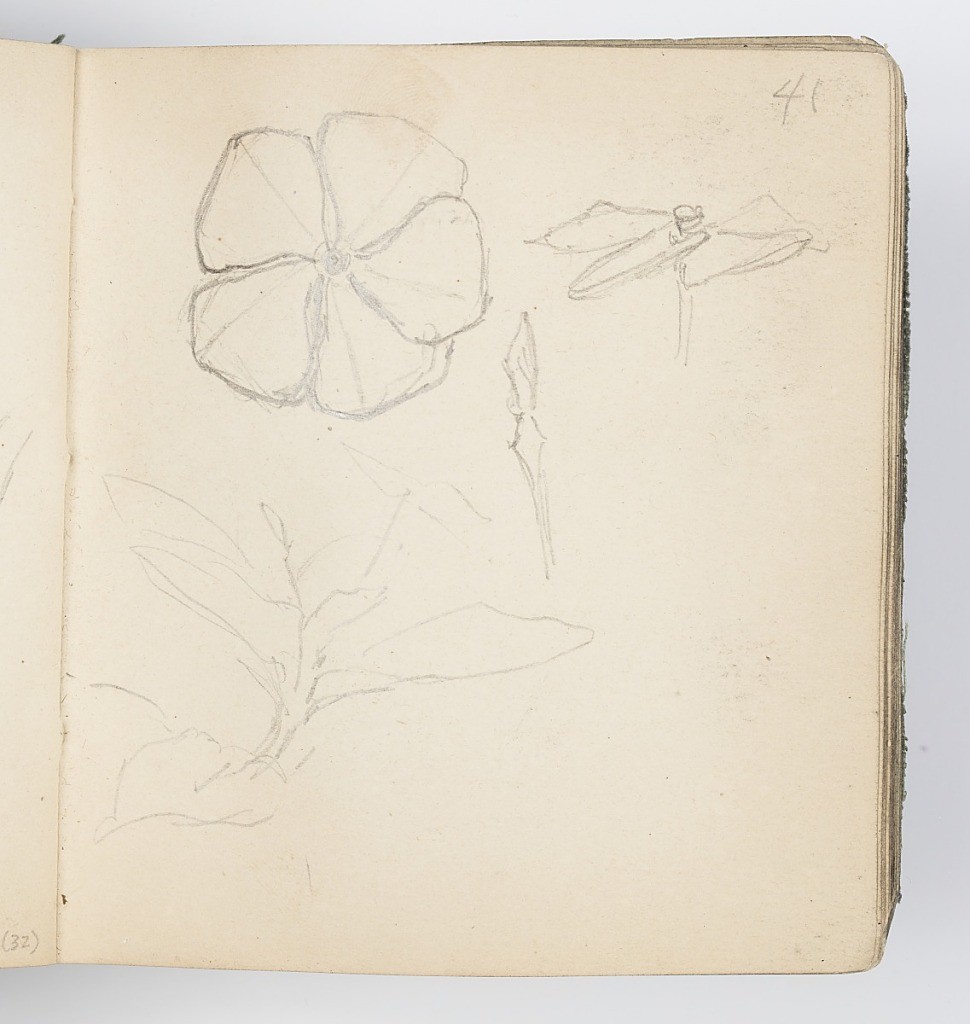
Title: Sketchbook Page: Sketch of Flower
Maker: Kenyon Cox, American, 1856–1919
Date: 1874
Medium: Graphite on paper
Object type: Sketchbook folio
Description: Recto: Sketch of flower from above and side.
Verso: Sketches of maple leaves.